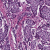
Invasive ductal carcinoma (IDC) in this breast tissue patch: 1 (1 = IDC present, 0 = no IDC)